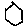
Label: hexagon